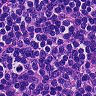
Metastatic tissue present: no